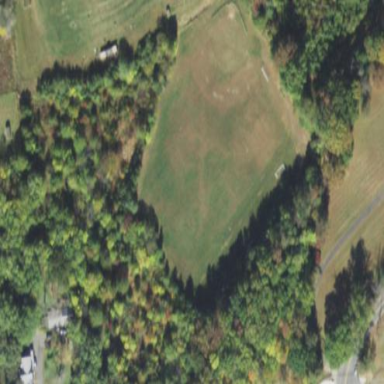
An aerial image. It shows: Soccer pitch for outdoor sports and leisure activities.